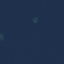
Land use / land cover: SeaLake